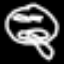
Label: frog